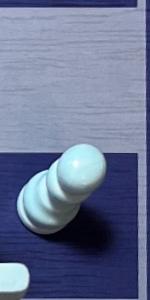
Label: Pawn_White